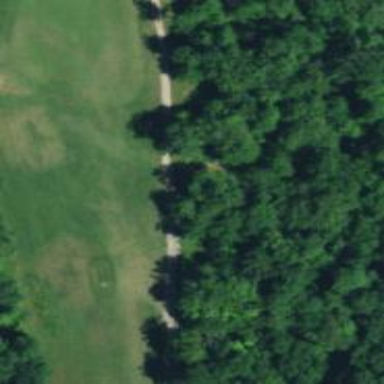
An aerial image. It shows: Grassy golf fairway.